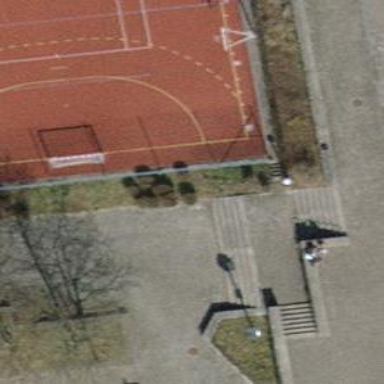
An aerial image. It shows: Set of steps on the road.